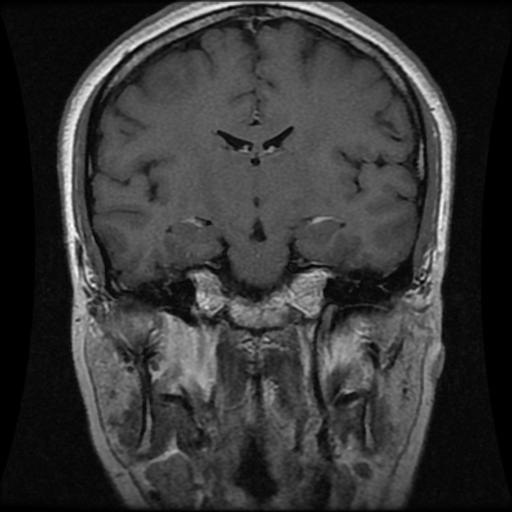
Label: pituitary